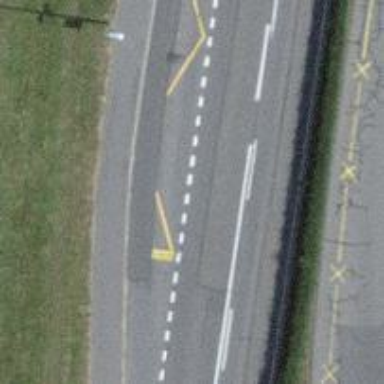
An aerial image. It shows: Bus stop with designated stop position for public transport.